Question: I want to load multiple images inside a wrappanel, for each image I show a thumbnail and some image details with this code
'''
<Border BorderThickness="1" BorderBrush="#FFD0D1D7" Padding="5" Margin="10,10,0,0">
<StackPanel Orientation="Horizontal">
<!--image and dimensions-->
<Grid Width="88" Height="55">
<Image Source="C:\img1.jpg" Width="88" Height="55"/>
<TextBlock Background="#B2000000" Foreground="White" Height="16" TextAlignment="Center" VerticalAlignment="Bottom">1280x1024</TextBlock>
</Grid>
<!--name, type and size-->
<StackPanel Orientation="Vertical" Margin="5,0,0,0" VerticalAlignment="Center">
<TextBlock Margin="1" Foreground="#FF787878">img13.jpg</TextBlock>
<TextBlock Margin="1" Foreground="#FF787878">Type: JPEG</TextBlock>
<TextBlock Margin="1" Foreground="#FF787878">Size: 321 KB</TextBlock>
</StackPanel>
</StackPanel>
</Border>
'''
But the images are loaded at runtime, and I need some way to create instances of the above code to show the image, dimensions, name, type and size
I tried this solution <URL>
'''
StringBuilder sb = new StringBuilder();
// use xaml to declare a button as string containing xaml
sb.Append(@"<Border BorderThickness='1' BorderBrush='#FFD0D1D7' Padding='5' Margin='10,10,0,0'>
<StackPanel Orientation='Horizontal'>
<!--image and dimensions-->
<Grid Width='88' Height='55'>
<Image Source='C:\img1.jpg' Width='88' Height='55'/>
<TextBlock Background='#B2000000' Foreground='White' Height='16' TextAlignment='Center' VerticalAlignment='Bottom'>1280x1024</TextBlock>
</Grid>
<!--name, type and size-->
<StackPanel Orientation='Vertical' Margin='5,0,0,0' VerticalAlignment='Center'>
<TextBlock Margin='1' Foreground='#FF787878'>img13.jpg</TextBlock>
<TextBlock Margin='1' Foreground='#FF787878'>Type: JPEG</TextBlock>
<TextBlock Margin='1' Foreground='#FF787878'>Size: 321 KB</TextBlock>
</StackPanel>
</StackPanel>
</Border>");
FrameworkElement thumb = (FrameworkElement)System.Windows.Markup.XamlReader.Parse(sb.ToString());
ThumbnailContainer.Children.Add(thumb);
'''
but I get the following error

I also tried with styles, but styles doesnt support multiple parameters (to specify the textblocks: dimensions, size, name, type and size) just "TemplateBinding Tag" for 1 value
What can I do to create instances of the first code to show multiple images at runtime?
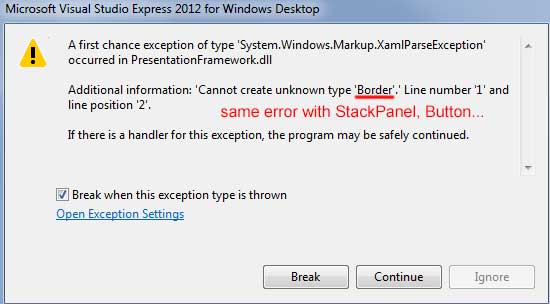
Answer: Wow. That so looks like the hard way to do things. Time to embrace WPF and XAML.
I had a post about this exact same thing that wasn't quite finished. I took time to finish it for you. I even used your XAML snippet (well, a modified version of it) in the example, just for you.
<URL>
Clemens is correct in his comment to use an ItemsControl.